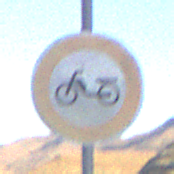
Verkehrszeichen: VerbotMofas
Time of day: SunriseSunset
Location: Outdoor (Nature)
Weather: Clear
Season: NotSpecified
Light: Natural